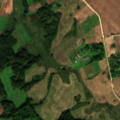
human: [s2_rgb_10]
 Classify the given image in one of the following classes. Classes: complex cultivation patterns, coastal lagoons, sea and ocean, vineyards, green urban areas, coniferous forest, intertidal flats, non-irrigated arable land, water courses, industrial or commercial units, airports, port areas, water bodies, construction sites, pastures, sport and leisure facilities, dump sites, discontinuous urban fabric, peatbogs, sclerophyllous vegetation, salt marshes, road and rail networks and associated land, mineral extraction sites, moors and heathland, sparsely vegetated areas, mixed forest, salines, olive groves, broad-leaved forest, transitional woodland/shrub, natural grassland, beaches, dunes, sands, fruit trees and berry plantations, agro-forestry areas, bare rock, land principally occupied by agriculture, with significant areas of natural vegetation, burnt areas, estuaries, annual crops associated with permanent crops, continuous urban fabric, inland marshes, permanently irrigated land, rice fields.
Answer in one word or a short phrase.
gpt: non-irrigated arable land, pastures, complex cultivation patterns, land principally occupied by agriculture, with significant areas of natural vegetation, broad-leaved forest